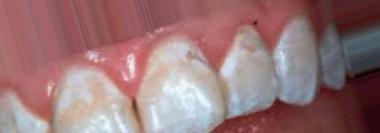
Condition: Tooth Discoloration